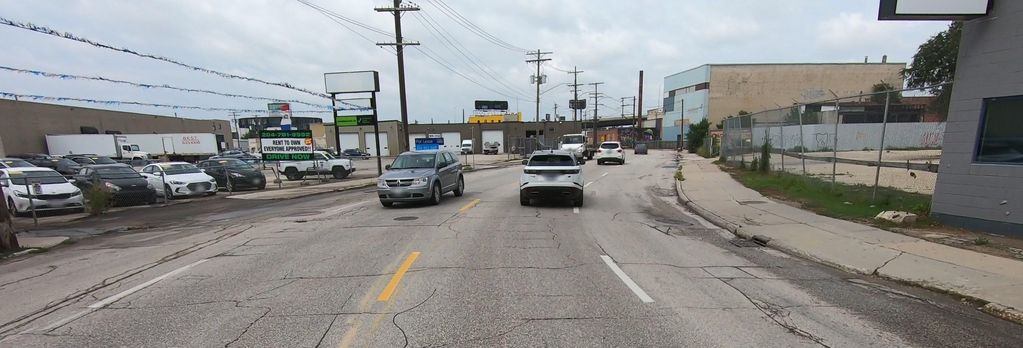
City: winnipeg